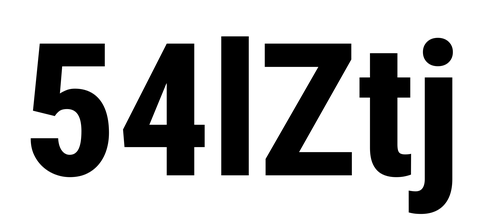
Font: Roboto_Condensed_ExtraBold